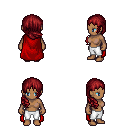
a pixel art fantasy rpg character, female body template, human, dark skin, red cape, white pants, brunette right-swept hairstyle, four views (front, back, left, right), 2x2 character sprite sheet, small pixel art, hard edges, no anti-aliasing